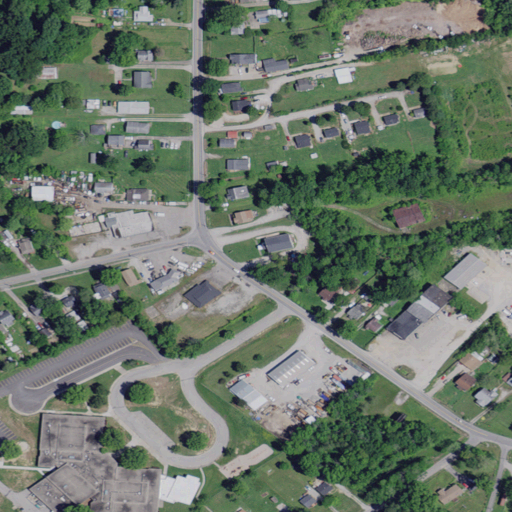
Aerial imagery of ridge(s) in Kentucky named Coral Ridge containing low intensity development, open development, medium intensity development, deciduous forest, mixed forest, and high intensity development